Question: How can I create an interface similar like the following in Java (tweetie)?

I was thinking of using a JTable with one columns and customized cell that has an image in it...not sure how to do it though.
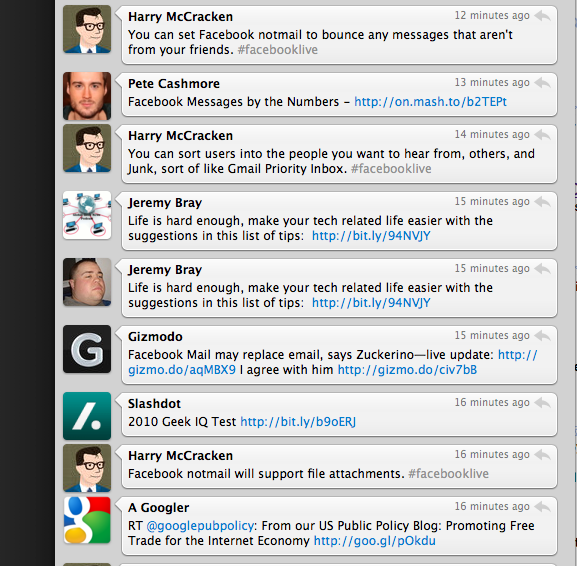
Answer: The simplest way (I would do it) would be to use a Vertical <URL> where the image is on the WEST, and the tweet text is in the CENTER.
The following is how I would go about laying out one of the restaurant panels.
'''
public ResturantPanel extends JPanel {
public ResturantPanel(String name, String address, List<String> reviews, Icon icon){
setLayout(new BorderLayout());
JLabel iconLabel = new JLabel(theIcon);
JLabel nameLabel = new JLabel(name);
JLabel addressLabel = new JLabel(address);
JPanel southReviewPanel = new JPanel();
southReviewPanel.setLayout(new BoxLayout(southReviewPanel, BoxLayout.Y_AXIS);
for (String review: reviews) {
southReviewPanel.add(new JTextArea(review));
}
add(southReviewPanel);
add(iconLabel, BorderLayout.West);
JPanel northPane = new JPanel();
northPane.setLayout(new BoxLayout(northPane, BoxLayout.Y_AXIS));
northPane.add(nameLabel);
northPane.add(addressLabel);
add(northPane, BorderLayout.North);
}
}
'''
Note, this was written entirely in this editor window. It will have some typos. Also, you will have to play with the sizing of the icon, the text areas added to the 'southReviewPanel', and 'southReviewPanel' to get everything how you want it to look.
You would then place a bunch of these on a 'JPanel' in a 'JScrollPane', and you are good to go.